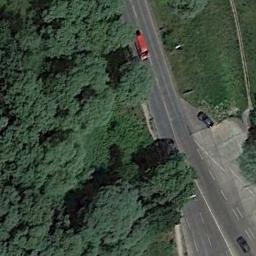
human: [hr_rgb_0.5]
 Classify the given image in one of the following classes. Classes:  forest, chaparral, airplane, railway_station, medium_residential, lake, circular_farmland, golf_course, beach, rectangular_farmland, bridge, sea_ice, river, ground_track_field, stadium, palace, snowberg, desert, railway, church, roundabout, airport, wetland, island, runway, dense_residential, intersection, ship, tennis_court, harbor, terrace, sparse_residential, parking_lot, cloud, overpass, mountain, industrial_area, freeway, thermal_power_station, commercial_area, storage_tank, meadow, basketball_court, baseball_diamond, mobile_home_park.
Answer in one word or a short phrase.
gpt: freeway